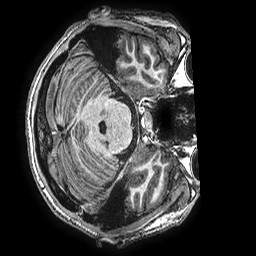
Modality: T1w
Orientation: axial
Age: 23
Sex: male
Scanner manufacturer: ge
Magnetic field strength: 3 T
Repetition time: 0.00766 s
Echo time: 0.003476 s